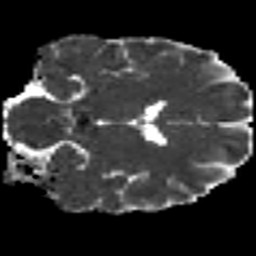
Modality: MD
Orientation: coronal
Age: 23
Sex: male
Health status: healthy
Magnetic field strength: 3 T
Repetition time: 8.4 s
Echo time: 0.0926 s